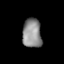
Tissue: lung
Cell type: Others
Senescence score: 0.5556
Nuclear area (px): 545
Mean DAPI intensity: 139.659